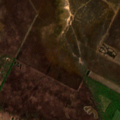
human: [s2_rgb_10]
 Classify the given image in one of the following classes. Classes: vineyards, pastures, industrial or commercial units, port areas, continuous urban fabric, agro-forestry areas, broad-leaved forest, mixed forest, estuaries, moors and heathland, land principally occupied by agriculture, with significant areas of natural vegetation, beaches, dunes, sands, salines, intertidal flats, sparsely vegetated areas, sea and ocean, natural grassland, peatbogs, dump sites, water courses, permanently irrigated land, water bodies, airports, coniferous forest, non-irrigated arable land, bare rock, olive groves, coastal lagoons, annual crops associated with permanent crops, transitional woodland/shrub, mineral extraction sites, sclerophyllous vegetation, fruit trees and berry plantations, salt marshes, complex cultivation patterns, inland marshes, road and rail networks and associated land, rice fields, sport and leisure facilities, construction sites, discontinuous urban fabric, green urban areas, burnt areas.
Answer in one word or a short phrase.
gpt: non-irrigated arable land, pastures, salt marshes